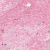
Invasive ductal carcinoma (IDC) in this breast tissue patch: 0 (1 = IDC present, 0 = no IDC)